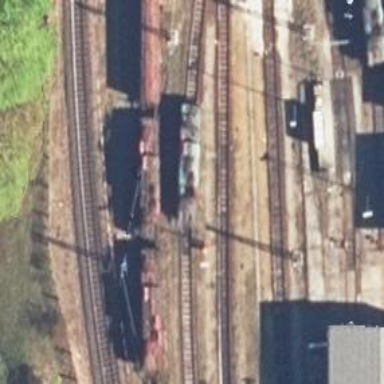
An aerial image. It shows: Railway yard with electrified contact lines.